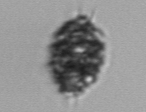
Label: Dictyocha